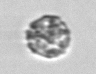
Label: coccolithophorid